Field crop: maize
Growth stage: 2
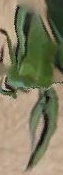
Species: maize